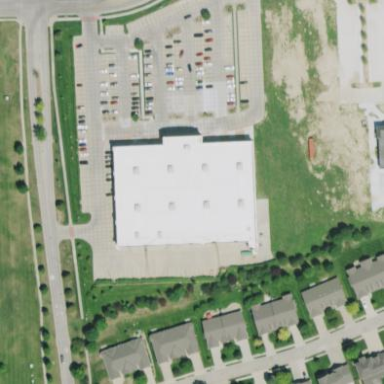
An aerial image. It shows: Retail building.